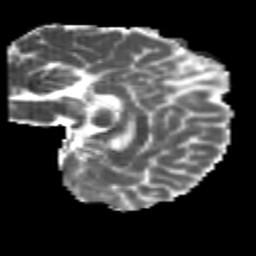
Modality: MD
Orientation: sagittal
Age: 21
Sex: female
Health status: healthy
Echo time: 0.074 s